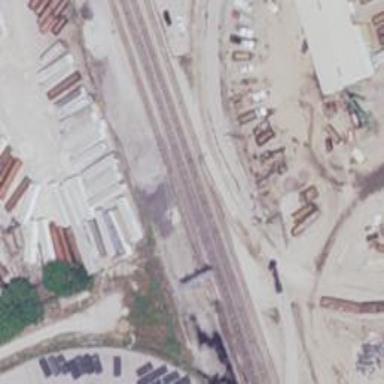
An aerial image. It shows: Railway spur service.